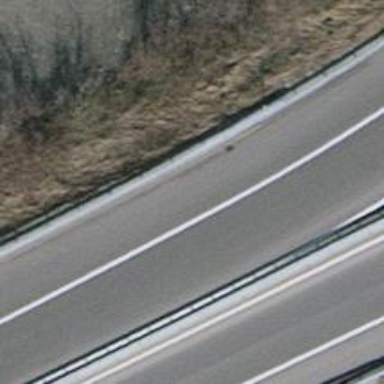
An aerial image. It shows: Asphalt motorway link.